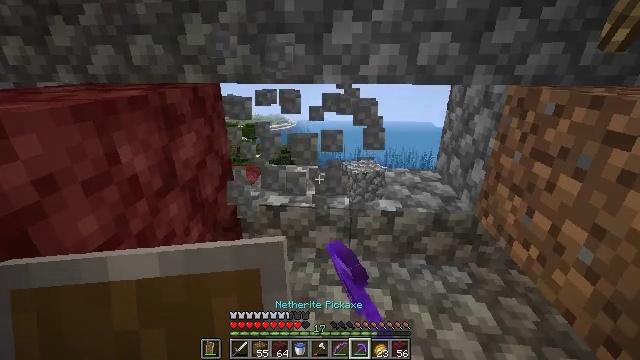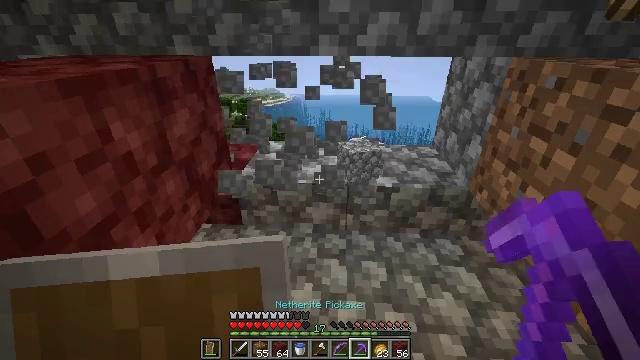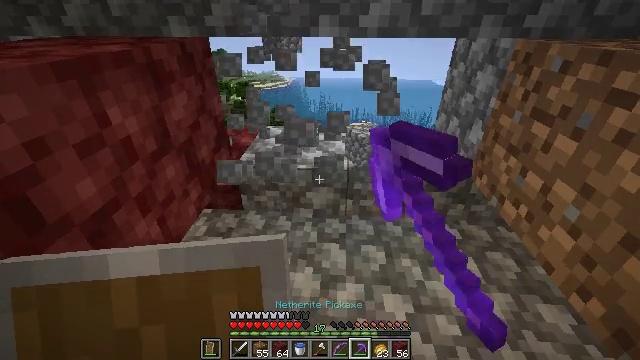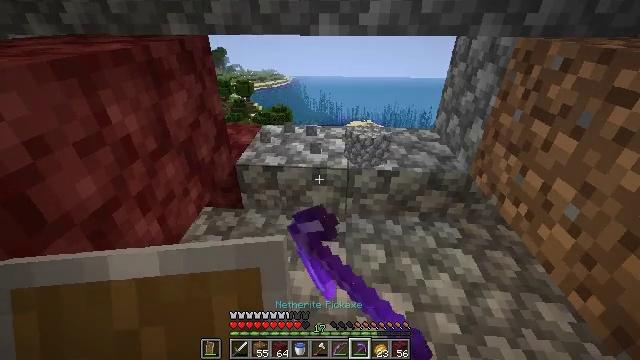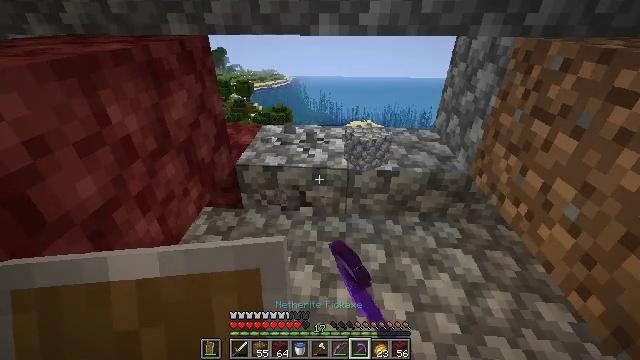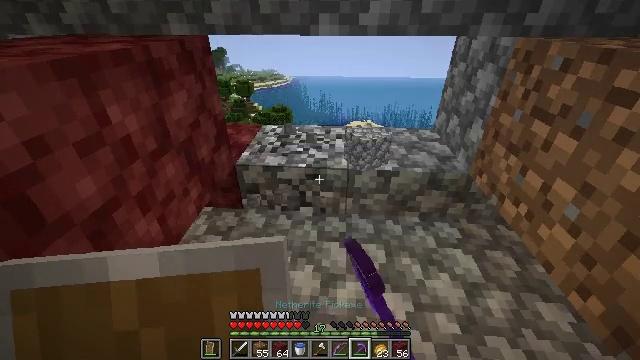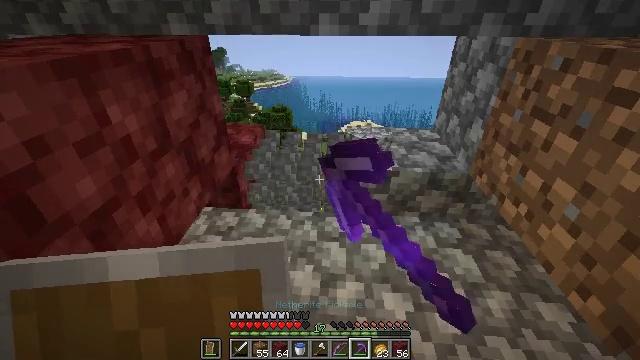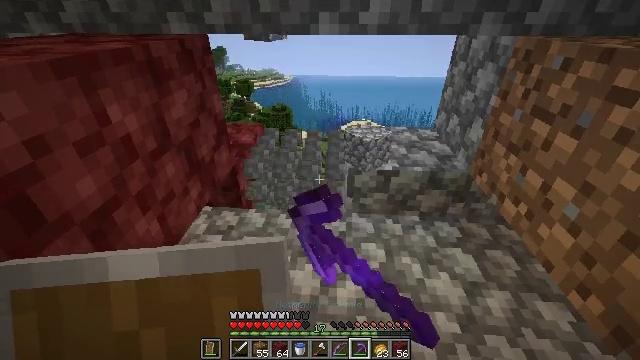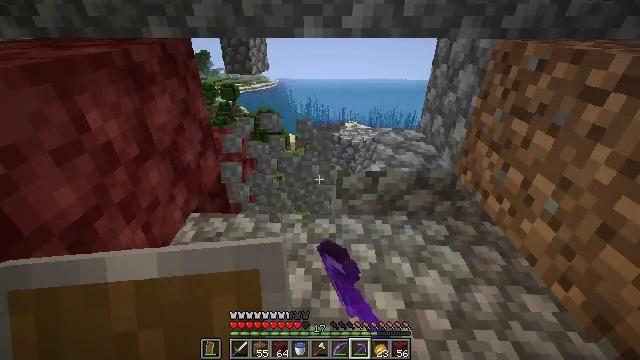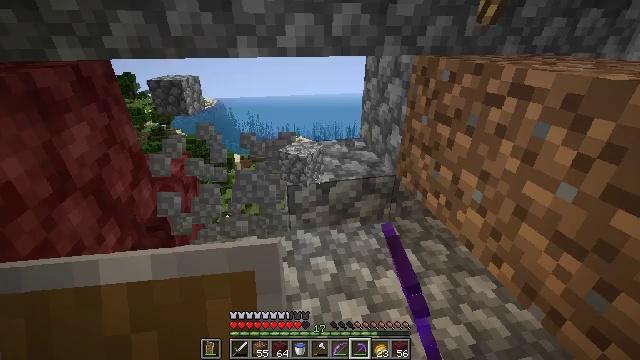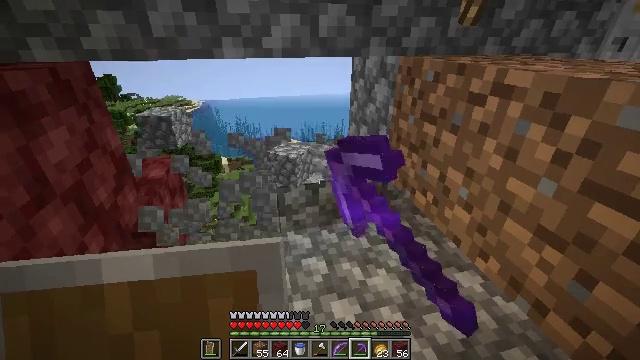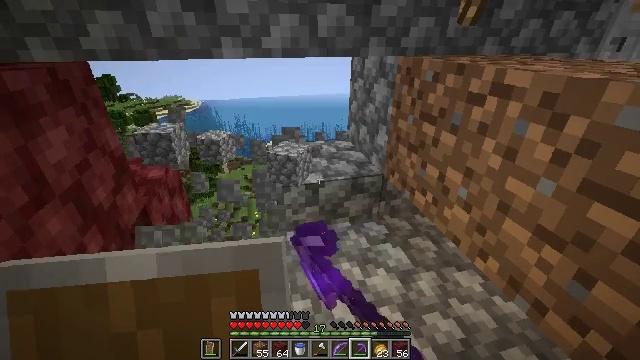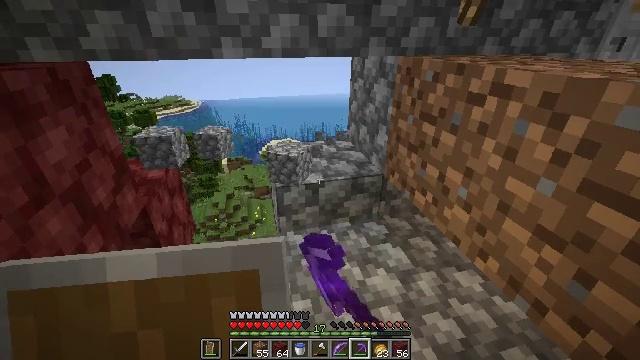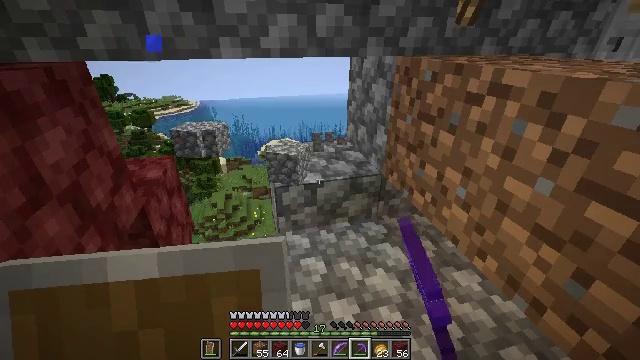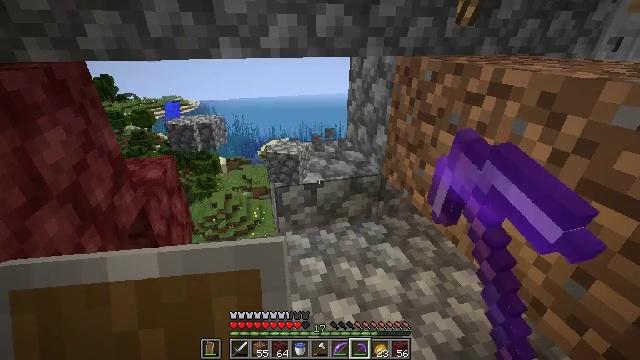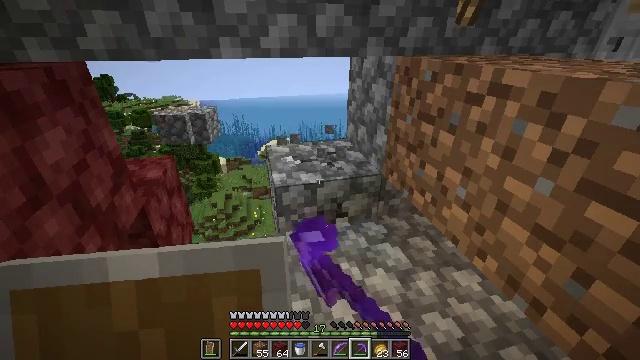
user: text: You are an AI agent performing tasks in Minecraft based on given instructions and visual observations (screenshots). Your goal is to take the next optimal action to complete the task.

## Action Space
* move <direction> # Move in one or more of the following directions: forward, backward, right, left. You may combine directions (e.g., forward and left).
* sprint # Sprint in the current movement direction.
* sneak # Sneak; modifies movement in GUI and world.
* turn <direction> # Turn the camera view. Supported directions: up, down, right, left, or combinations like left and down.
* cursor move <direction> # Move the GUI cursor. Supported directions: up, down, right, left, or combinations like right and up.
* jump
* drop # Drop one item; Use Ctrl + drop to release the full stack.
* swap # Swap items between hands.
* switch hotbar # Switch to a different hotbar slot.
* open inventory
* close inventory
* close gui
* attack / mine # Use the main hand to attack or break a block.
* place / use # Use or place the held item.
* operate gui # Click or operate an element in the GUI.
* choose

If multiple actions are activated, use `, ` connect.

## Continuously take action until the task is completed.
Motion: motion action
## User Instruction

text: Collect cobblestone blocks for construction.
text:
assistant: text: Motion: turn down, attack / mine
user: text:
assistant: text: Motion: turn down, attack / mine
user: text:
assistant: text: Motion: attack / mine
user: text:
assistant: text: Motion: attack / mine
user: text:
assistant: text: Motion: attack / mine
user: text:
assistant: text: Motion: attack / mine
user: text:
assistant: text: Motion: attack / mine
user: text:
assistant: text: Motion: turn right, attack / mine
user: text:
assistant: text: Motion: turn right and up, attack / mine
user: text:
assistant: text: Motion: turn right, attack / mine
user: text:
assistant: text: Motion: attack / mine
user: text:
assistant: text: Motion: attack / mine
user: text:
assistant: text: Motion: attack / mine
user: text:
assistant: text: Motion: attack / mine
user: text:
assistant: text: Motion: attack / mine
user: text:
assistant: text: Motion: attack / mine
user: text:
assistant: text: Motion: attack / mine
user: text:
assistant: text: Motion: attack / mine
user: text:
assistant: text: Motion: attack / mine
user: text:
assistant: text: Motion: turn left and up, attack / mine
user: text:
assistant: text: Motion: turn left and up, attack / mine
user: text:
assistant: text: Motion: turn left and up, attack / mine
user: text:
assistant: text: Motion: attack / mine
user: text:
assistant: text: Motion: attack / mine
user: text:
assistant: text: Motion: attack / mine
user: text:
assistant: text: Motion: attack / mine
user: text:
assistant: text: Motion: attack / mine
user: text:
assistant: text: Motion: attack / mine
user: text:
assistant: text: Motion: attack / mine
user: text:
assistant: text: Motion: attack / mine